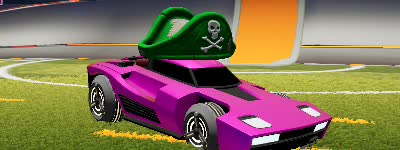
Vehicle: breakout